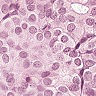
Metastatic tissue present: yes